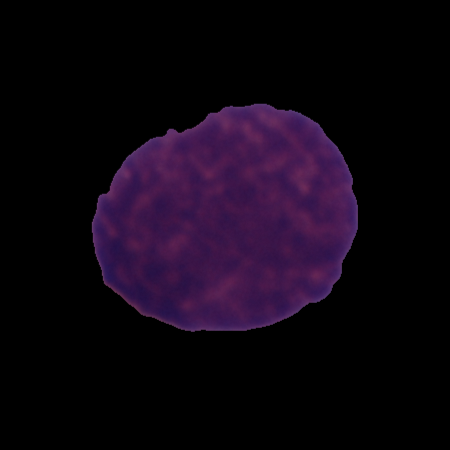
Label: cancer